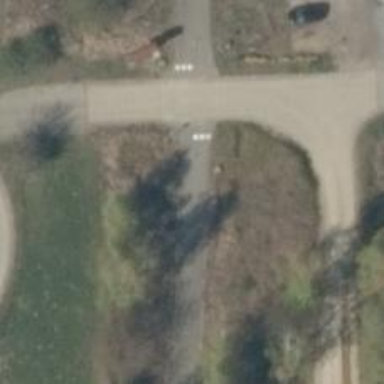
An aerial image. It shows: Asphalt track with grade1 tracktype.